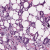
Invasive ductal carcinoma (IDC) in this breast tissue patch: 1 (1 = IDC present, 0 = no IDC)